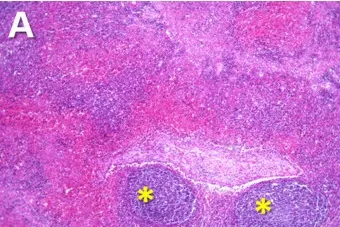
Histopathological changes in ASFV infected pigs in Vietnam, 2019. (A) Lymph node: Severe hemorrhages within the lymph node medulla and lymphoid depletion in the follicles (*). H&E stain, 10X.
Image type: pathology (h&e)